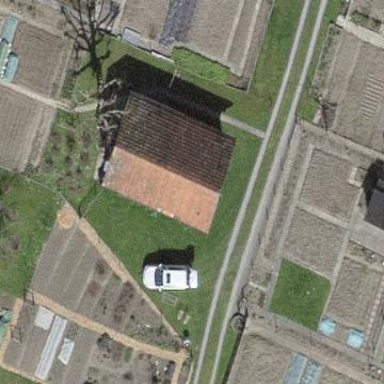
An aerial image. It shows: Shed.